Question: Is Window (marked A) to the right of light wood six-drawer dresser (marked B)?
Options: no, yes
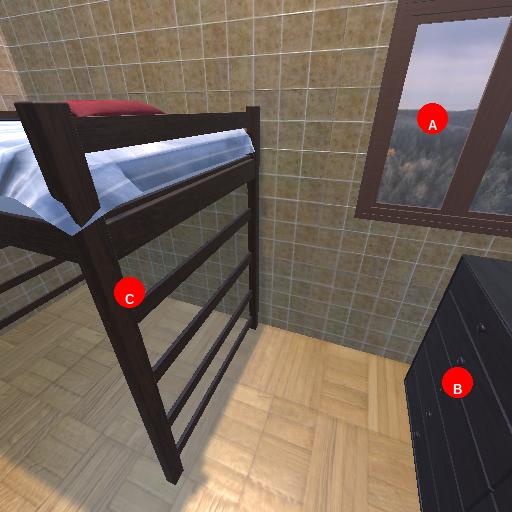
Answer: no